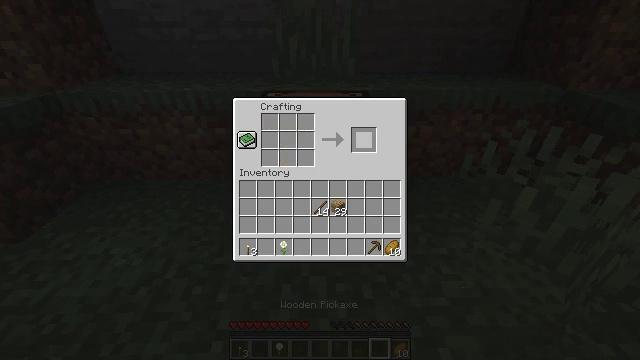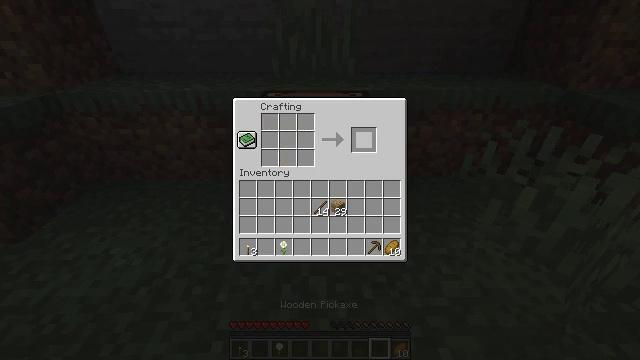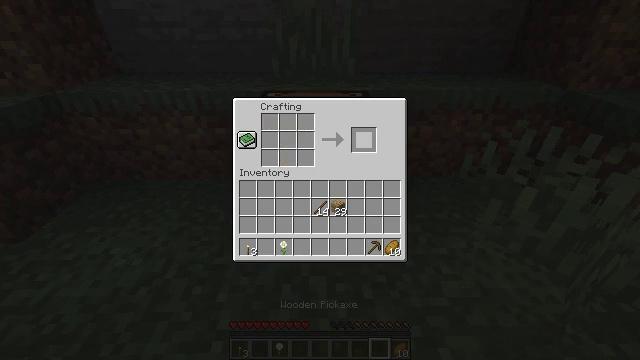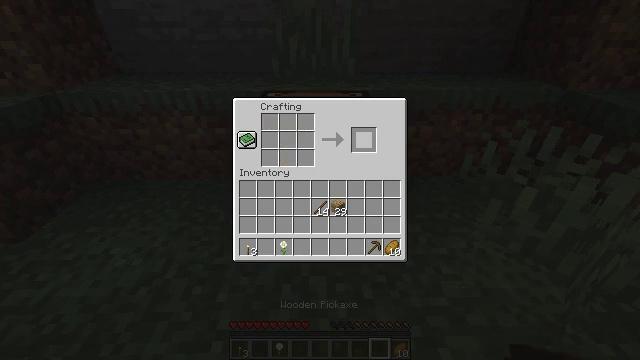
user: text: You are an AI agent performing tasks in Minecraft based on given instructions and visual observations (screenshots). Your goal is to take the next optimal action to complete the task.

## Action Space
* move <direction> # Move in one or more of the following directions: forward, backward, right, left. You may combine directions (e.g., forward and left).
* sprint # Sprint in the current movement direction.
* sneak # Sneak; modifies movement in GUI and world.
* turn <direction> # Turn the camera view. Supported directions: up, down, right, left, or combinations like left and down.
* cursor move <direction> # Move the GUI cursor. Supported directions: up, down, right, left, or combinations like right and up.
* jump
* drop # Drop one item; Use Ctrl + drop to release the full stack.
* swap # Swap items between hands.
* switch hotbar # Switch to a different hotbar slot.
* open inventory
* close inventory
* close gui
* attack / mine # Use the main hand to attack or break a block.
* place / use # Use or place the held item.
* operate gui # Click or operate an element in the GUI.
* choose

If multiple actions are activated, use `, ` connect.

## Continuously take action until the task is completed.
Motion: motion action
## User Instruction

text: Use two sticks and three wooden planks to craft a wooden pickaxe.
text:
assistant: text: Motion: sneak, choose
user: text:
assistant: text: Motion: sneak
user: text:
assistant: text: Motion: sneak
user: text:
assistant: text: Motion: sneak